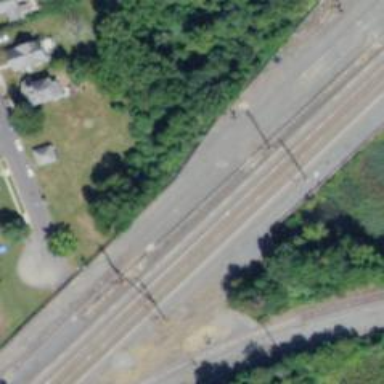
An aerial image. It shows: Abandoned railway.